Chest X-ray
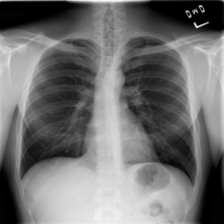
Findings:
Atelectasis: negative
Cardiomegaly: negative
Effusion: negative
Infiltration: positive
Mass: negative
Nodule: negative
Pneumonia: negative
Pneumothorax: negative
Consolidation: negative
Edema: negative
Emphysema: negative
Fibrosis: negative
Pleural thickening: negative
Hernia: negative